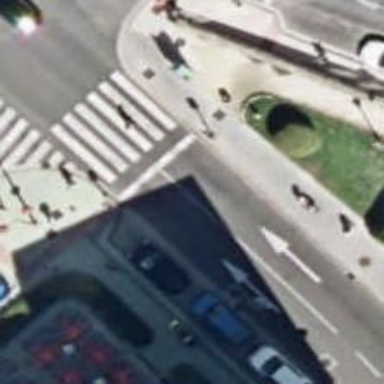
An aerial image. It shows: Traffic signals at road crossing.